Question: I don't see an option to tell VC++ what the current project is, so that I can search within a specific project within my solution, rather than the whole solution.

Is it something that happens as a side-effect of some other operation or can I somehow explicitly select which project is the current one?
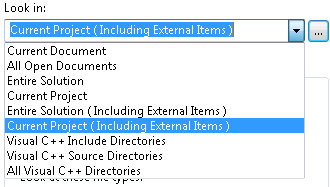
Answer: Right click on a project in the Solution Explorer and select 'Set as Startup Project.' The 'Startup' project is the "current" project.